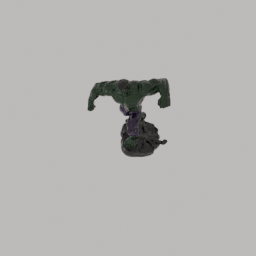
Label: people